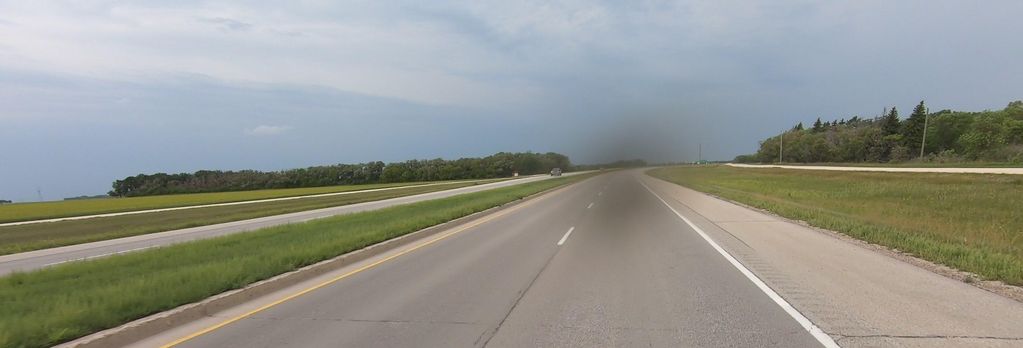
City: winnipeg